Interaction volume radius: 10 \u00c5
Interaction volume height: 20 \u00c5
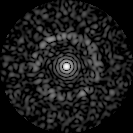
Disorder parameter: 0.818